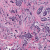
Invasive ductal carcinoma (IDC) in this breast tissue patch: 1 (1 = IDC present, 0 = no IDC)